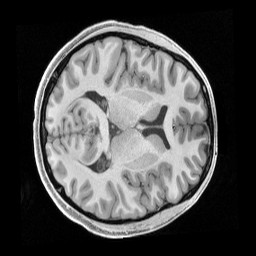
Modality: T1w
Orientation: axial
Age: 21
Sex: male
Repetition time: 2.4 s
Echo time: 0.00222 s